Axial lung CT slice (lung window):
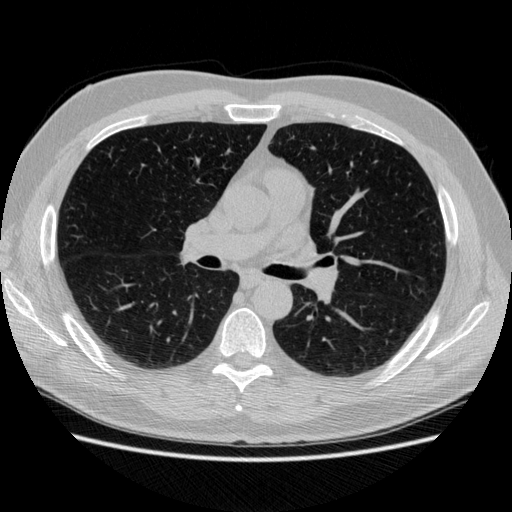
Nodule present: no